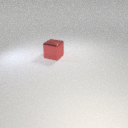
large red metal cube